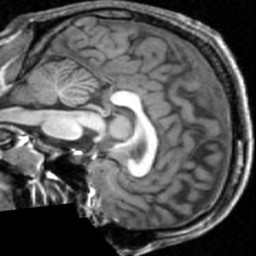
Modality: T1w
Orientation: sagittal
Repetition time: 0.008948 s
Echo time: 0.001784 s